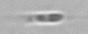
Label: flagellate_morphotype3